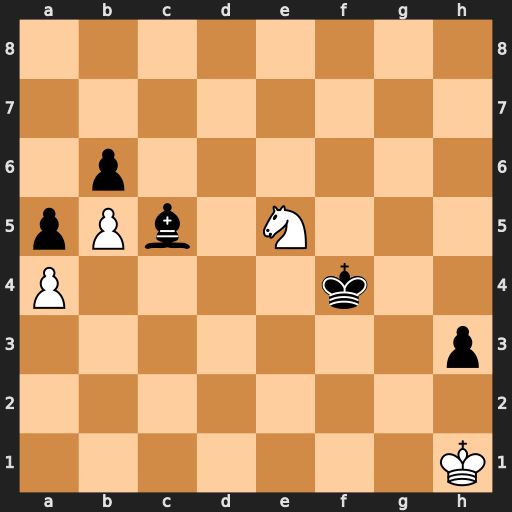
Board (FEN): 8/8/1p6/pPb1N3/P4k2/7p/8/7K
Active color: w
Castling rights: -
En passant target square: -
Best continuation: Nd3+ Ke3 Nxc5